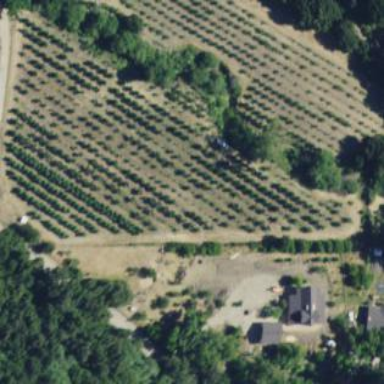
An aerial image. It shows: Orchard.